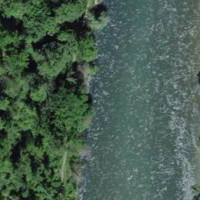
EUNIS habitat code: 15
Species observed at this site:
Fagus sylvatica